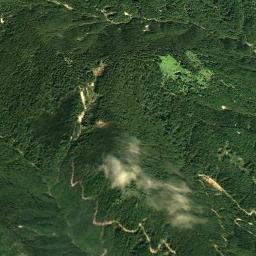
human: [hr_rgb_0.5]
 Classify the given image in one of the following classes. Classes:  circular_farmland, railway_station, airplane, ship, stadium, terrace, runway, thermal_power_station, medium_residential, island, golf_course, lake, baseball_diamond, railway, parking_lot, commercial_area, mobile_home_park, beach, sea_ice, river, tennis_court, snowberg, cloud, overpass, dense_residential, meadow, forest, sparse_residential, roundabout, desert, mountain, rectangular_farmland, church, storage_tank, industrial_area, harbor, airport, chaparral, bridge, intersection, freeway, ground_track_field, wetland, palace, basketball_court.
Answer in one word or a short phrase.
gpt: mountain